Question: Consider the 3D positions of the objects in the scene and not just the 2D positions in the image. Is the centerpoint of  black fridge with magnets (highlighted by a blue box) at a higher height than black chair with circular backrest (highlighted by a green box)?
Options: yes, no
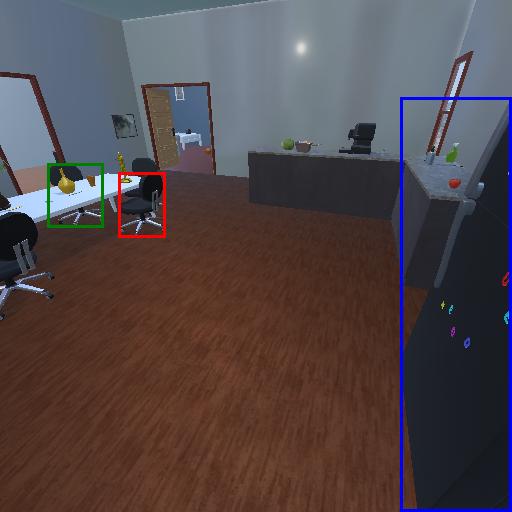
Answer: yes